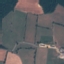
Land use / land cover class: Pasture